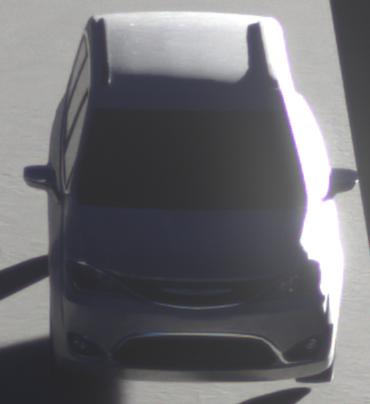
Make: Chrysler
Model: Pacifica
Detailed model: -
Model produced from: 2016
Model produced until: 2020
Doors: 5
Color: white
Road condition: dry road
Daytime: sunrise or sunset
Contrast: high contrast